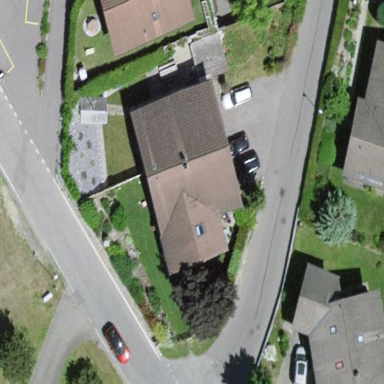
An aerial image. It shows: Simple house.